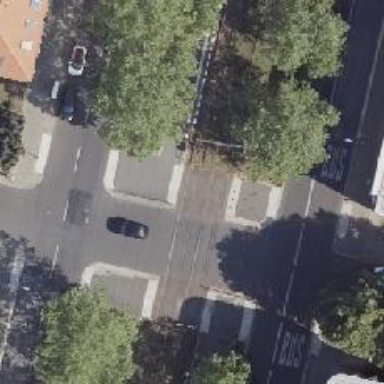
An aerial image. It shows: Uncontrolled tram railway crossing.